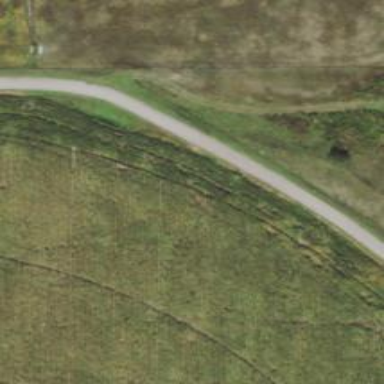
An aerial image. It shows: Road designated for service vehicles specifically for accessing wind farm.